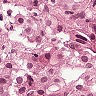
Metastatic tissue present: yes